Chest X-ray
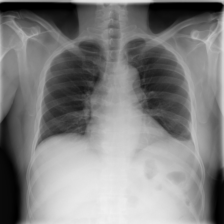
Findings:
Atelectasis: negative
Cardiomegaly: negative
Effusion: negative
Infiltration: positive
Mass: negative
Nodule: negative
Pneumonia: negative
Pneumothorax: negative
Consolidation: negative
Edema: negative
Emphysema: negative
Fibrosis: negative
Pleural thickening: negative
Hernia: negative